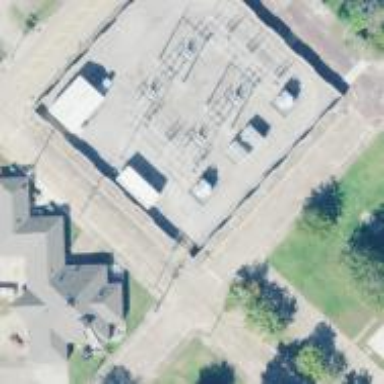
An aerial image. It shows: Switch used for power control.